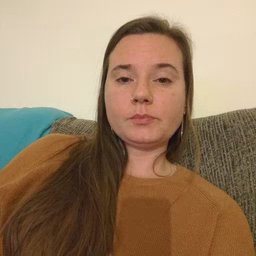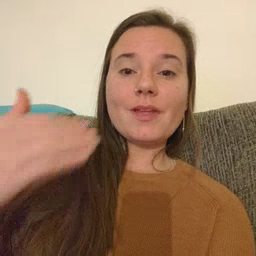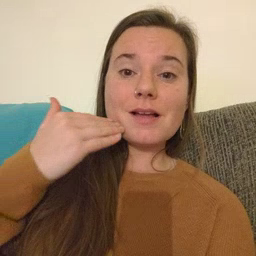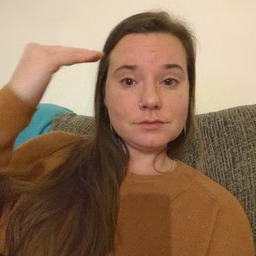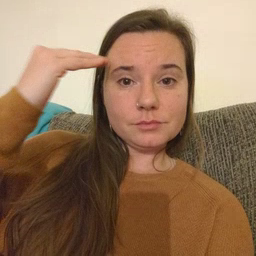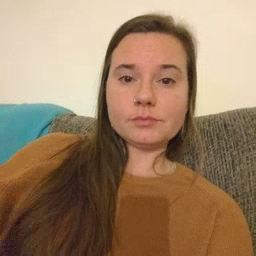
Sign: head